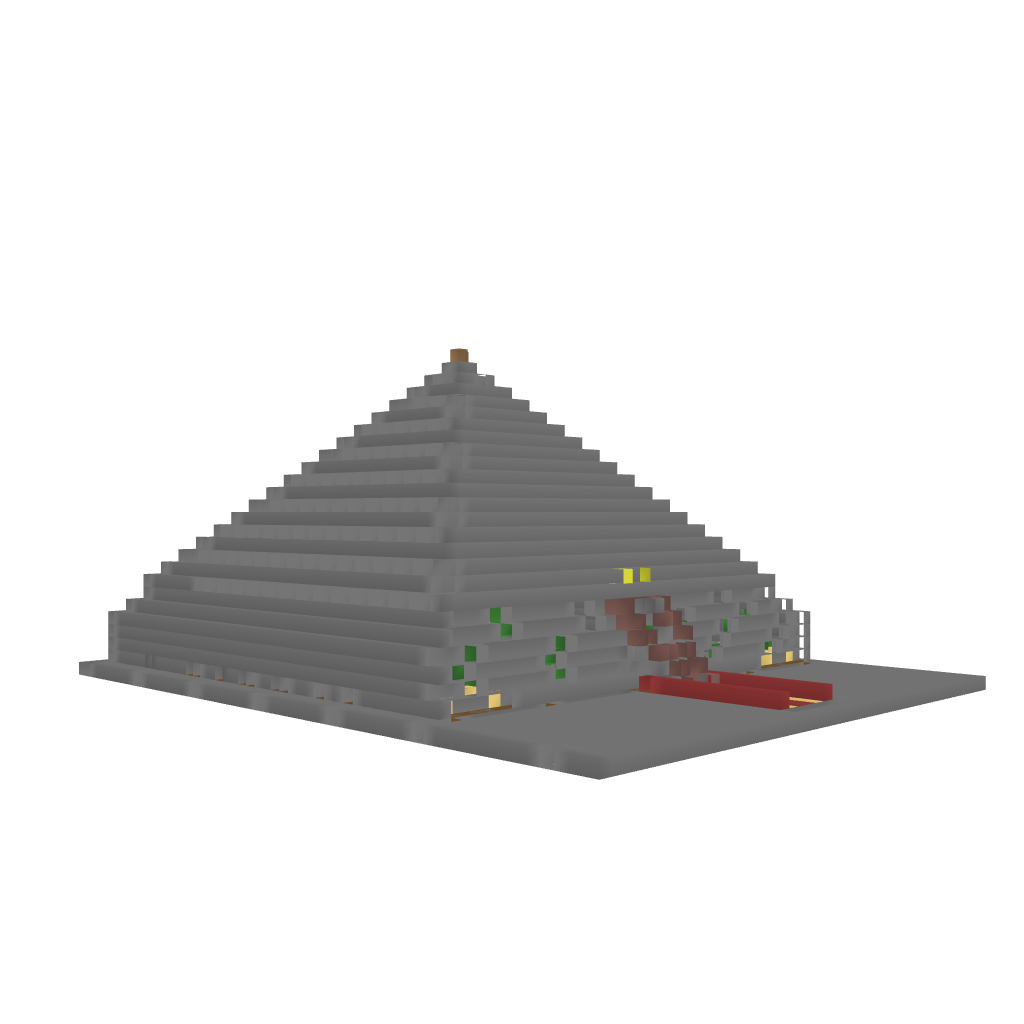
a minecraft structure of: The Hostile Mob Temple bad low quality